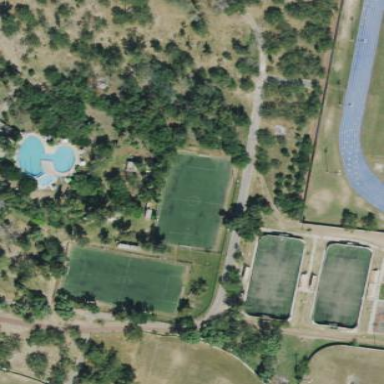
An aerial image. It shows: Soccer pitch for outdoor sports and leisure activities.